Field crop: tomato
Growth stage: 1
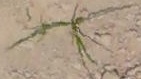
Species: cyperus